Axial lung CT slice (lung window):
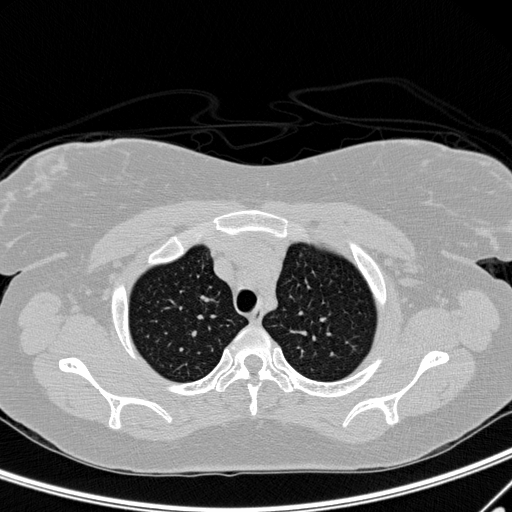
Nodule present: no